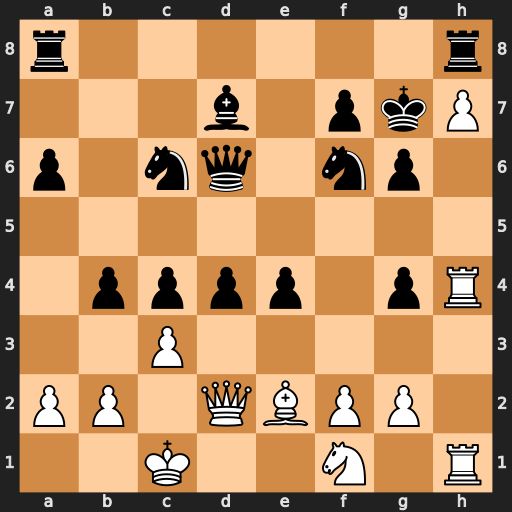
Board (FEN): r6r/3b1pkP/p1nq1np1/8/1pppp1pR/2P5/PP1QBPP1/2K2N1R
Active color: w
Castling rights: -
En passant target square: -
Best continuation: Qh6#